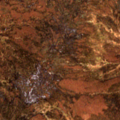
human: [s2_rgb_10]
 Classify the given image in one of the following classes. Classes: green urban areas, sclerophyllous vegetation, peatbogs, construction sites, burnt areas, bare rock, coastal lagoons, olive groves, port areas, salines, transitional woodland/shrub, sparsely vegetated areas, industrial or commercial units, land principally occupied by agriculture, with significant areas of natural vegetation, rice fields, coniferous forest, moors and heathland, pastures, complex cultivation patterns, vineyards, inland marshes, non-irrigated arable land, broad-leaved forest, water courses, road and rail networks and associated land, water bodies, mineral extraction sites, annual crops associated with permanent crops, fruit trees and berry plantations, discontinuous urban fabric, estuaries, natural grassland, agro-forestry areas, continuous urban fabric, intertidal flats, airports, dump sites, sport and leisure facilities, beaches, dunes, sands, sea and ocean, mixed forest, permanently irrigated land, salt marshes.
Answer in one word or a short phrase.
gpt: natural grassland, peatbogs